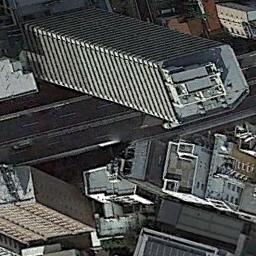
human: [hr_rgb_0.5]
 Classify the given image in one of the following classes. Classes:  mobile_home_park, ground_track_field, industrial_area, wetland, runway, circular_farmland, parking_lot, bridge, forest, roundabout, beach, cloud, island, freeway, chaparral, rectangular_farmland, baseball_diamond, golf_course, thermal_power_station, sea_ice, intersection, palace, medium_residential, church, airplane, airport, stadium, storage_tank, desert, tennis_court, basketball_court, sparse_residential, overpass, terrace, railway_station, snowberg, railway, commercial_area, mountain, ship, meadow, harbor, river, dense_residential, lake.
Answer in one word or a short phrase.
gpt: commercial_area